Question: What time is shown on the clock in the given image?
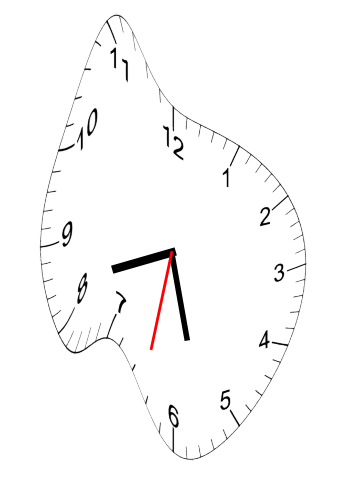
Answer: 08:27:32